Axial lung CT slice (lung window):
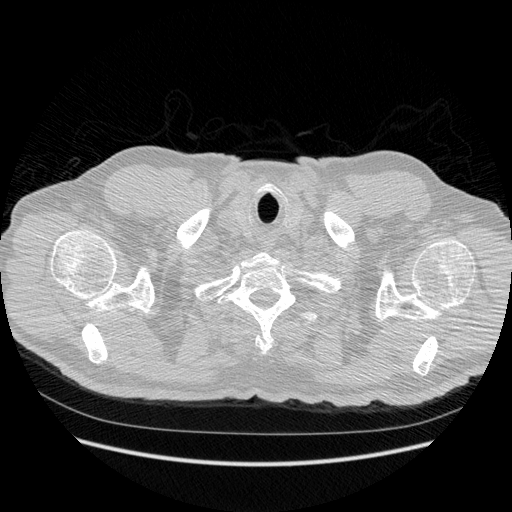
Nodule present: no